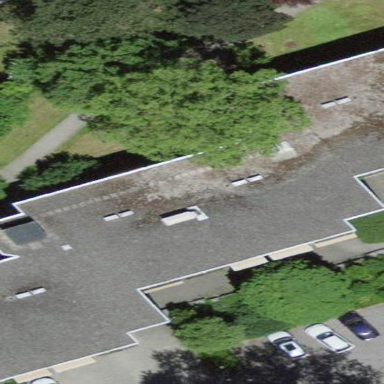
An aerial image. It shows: Apartment building with flat roof.